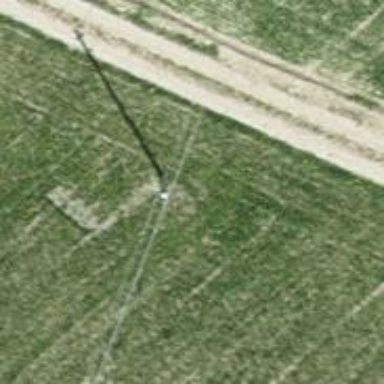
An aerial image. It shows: Power pole.